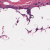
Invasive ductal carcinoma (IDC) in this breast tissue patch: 1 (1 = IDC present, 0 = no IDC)